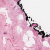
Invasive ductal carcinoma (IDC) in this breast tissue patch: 0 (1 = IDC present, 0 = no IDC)